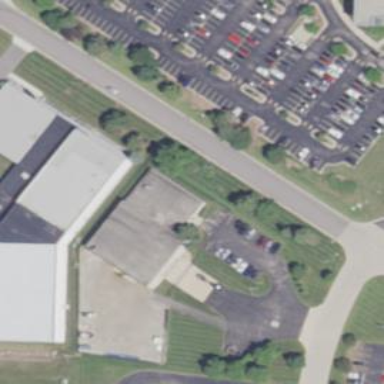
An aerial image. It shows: Industrial building.